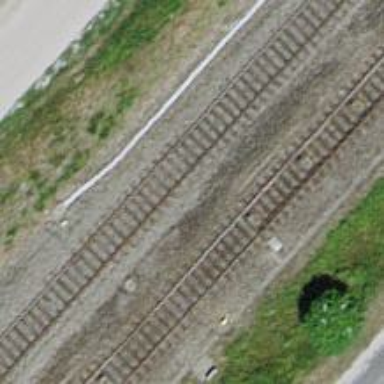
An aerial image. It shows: Railway switch.